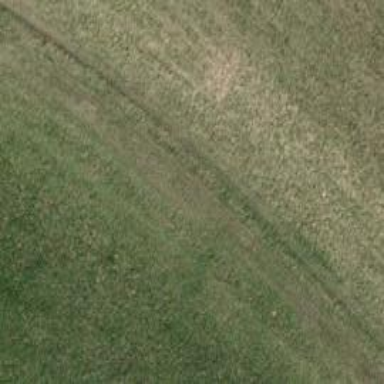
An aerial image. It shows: Track with very rough surface.